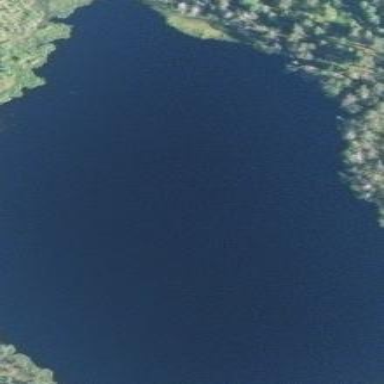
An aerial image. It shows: Serene lake.